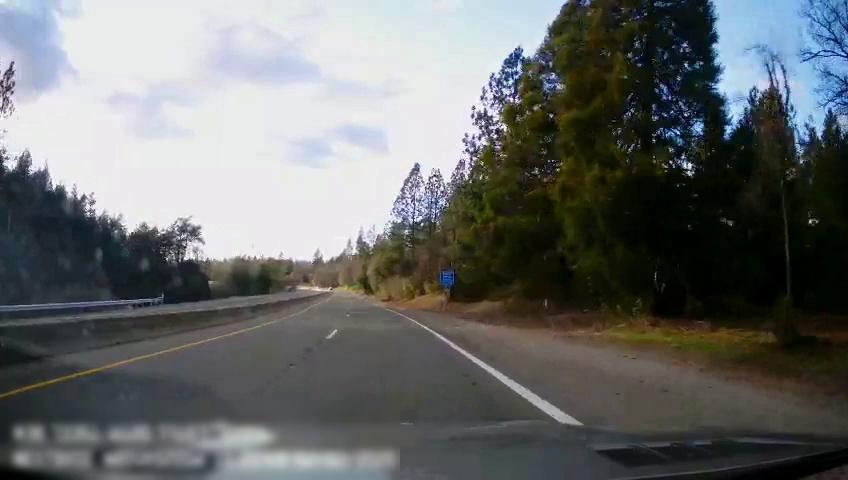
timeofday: Day
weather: Sunny
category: Drivable Space
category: Drivable Space
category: Lanes | Alternate Lane
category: Lanes | Current Lane
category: Lanes | Alternate Lane
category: Traffic | Signs